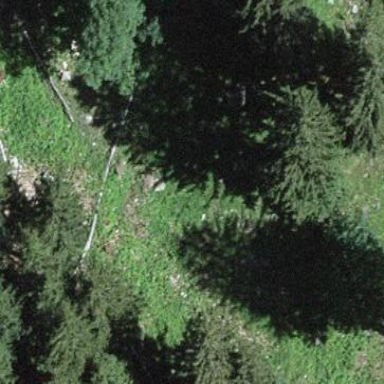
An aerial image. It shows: Forest area.